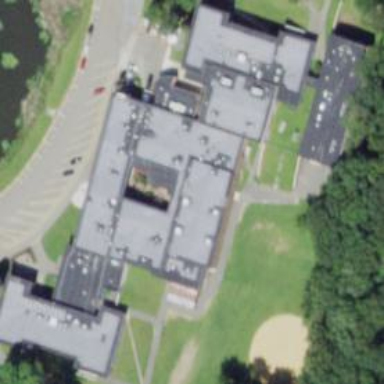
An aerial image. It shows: School building with school amenities.